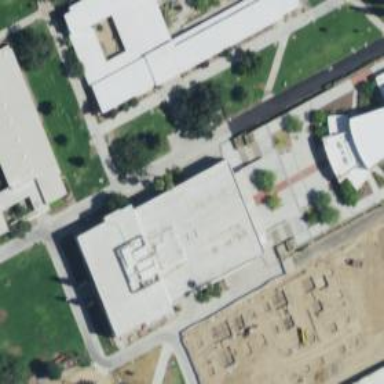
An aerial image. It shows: View of university building.